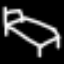
Label: bed